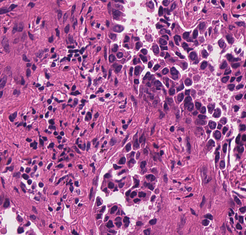
Tumor epithelial tissue: yes
Tumor-associated stroma tissue: yes
Normal tissue: no